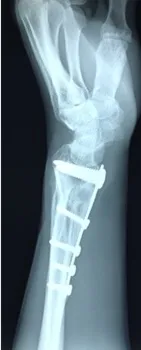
Final follow-up of a patient treated with palmar aproach, 20 months postoperatively. C, D. Postoperative X - rays of the left wrist showing complete healing of the left distal radius after corrective osteotomy and restoring proper anatomic parameters comparing to the normal right side.
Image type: radiology (x_ray)